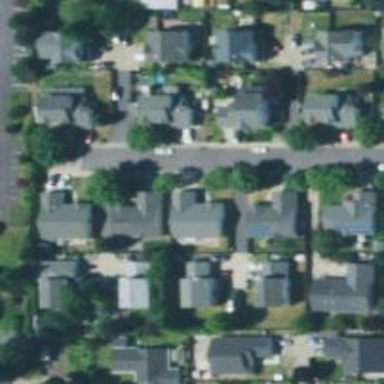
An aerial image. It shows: Living street.